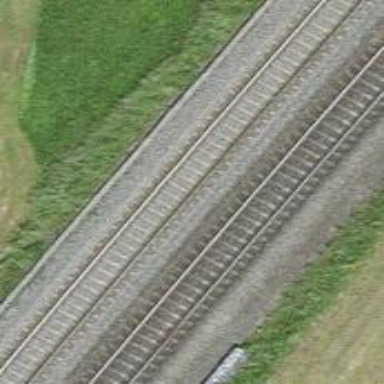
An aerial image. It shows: Single-track electrified railway with contact line.